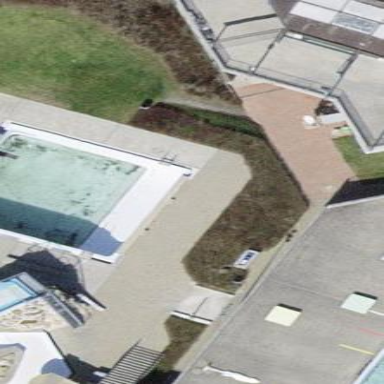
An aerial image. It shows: Swimming pool located in leisure land.